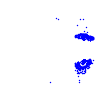
Particle: electron